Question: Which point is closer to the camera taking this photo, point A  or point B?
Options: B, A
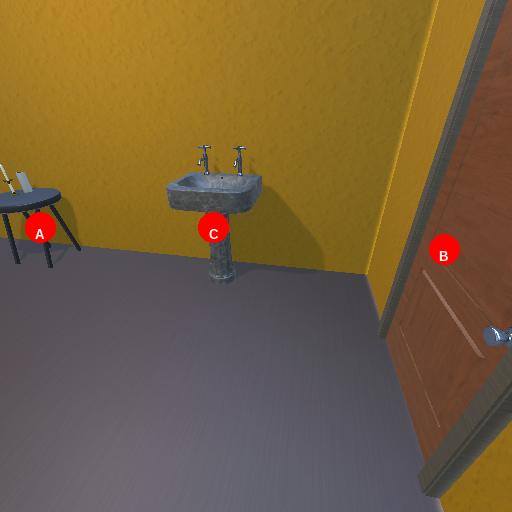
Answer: B